Field crop: maize
Growth stage: 2
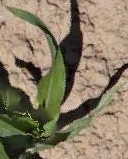
Species: maize